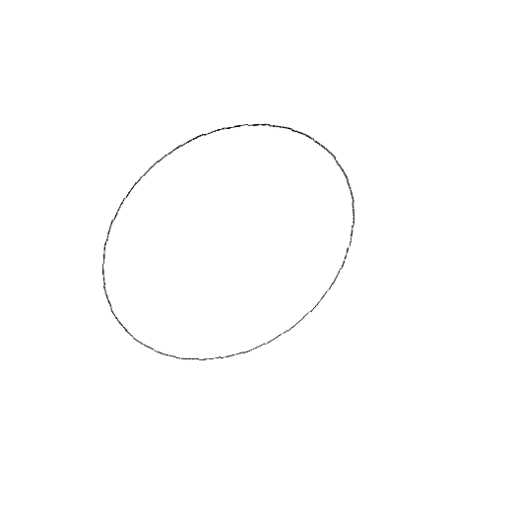
Crossing number: 0